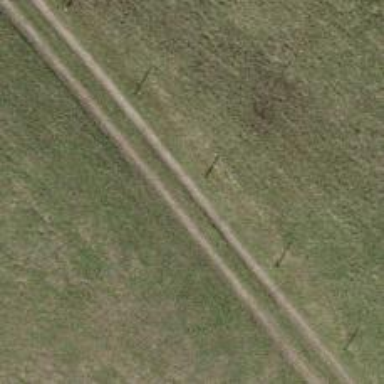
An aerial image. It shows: Track with grade 3 tracktype.